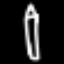
Label: pencil